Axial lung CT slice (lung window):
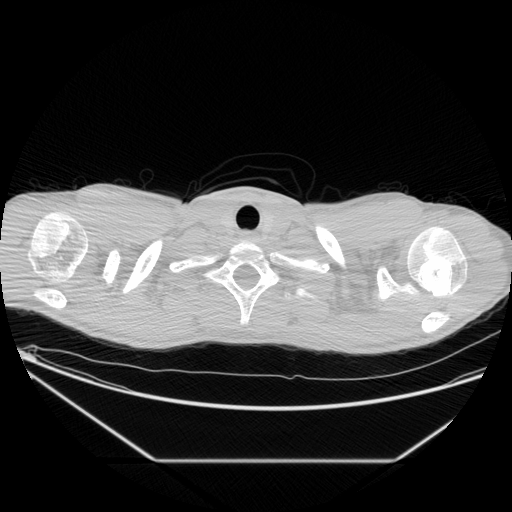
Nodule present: no